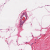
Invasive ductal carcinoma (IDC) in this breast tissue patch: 0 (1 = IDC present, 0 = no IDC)